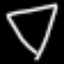
Label: diamond